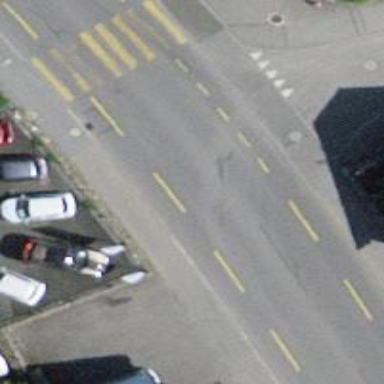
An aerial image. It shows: Primary road with asphalt surface and designated cycle lane.